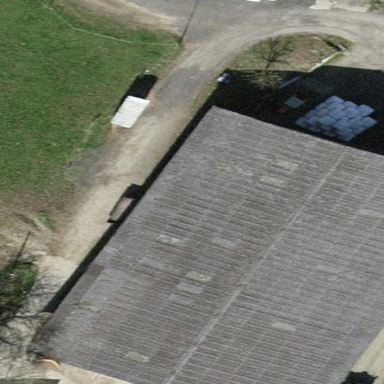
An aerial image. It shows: Farm auxiliary building with gabled roof.